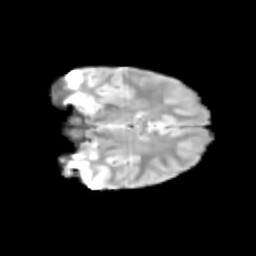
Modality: T2w
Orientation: coronal
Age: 13
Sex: female
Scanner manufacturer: siemens
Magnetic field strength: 3 T
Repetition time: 3.8 s
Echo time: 0.07 s